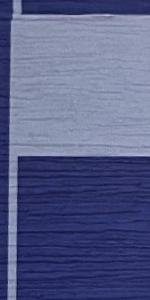
Label: Empty